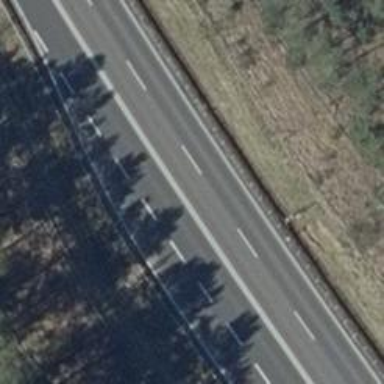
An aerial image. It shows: Trunk motorroad.